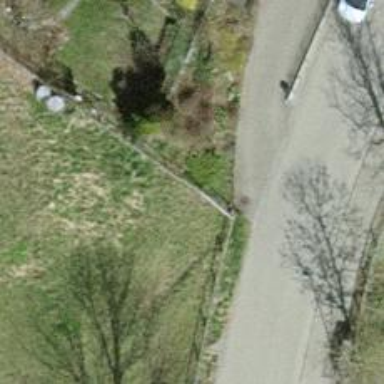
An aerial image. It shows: Paved path.